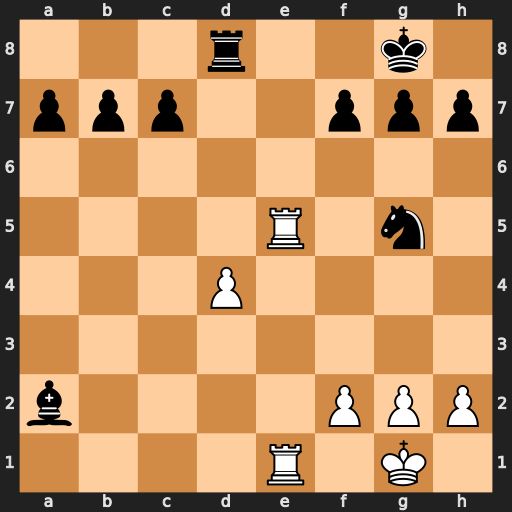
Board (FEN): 3r2k1/ppp2ppp/8/4R1n1/3P4/8/b4PPP/4R1K1
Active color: w
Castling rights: -
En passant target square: -
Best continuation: Re8+ Rxe8 Rxe8#